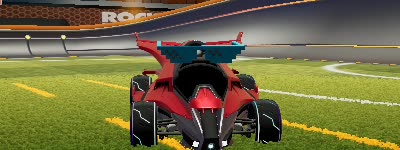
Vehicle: aftershock